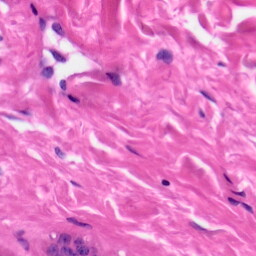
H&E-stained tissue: Skin